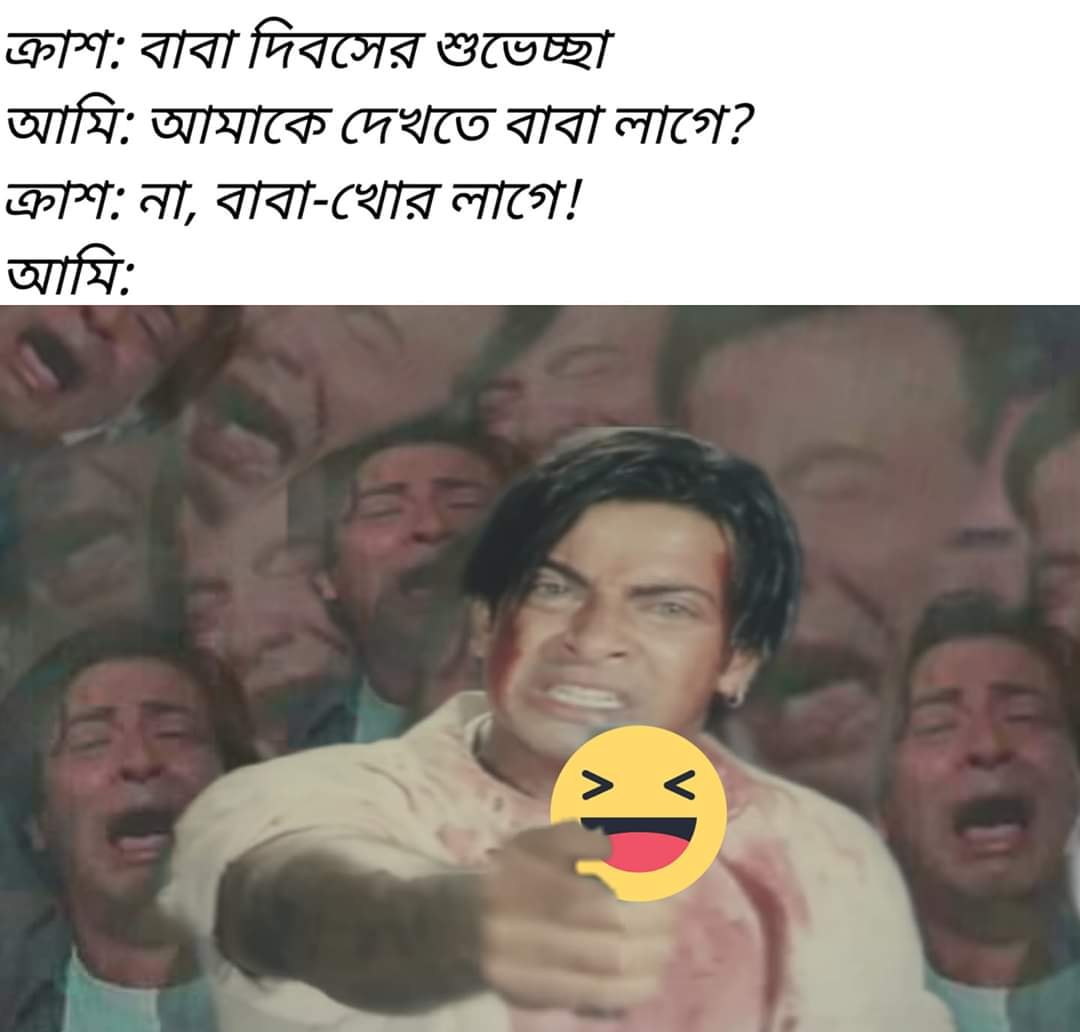
Caption: ক্রাশ :   বাবা দিবসের শুভেচ্ছা    আমি :   আমাকে দেখতে বাবা লাগে ?    ক্রাশ :  না , বাবা-খোর লাগে !    আমি :
Label: non-hate